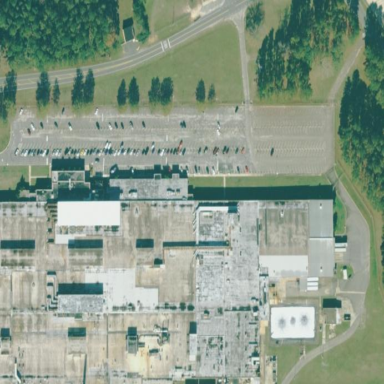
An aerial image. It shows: Industrial building.